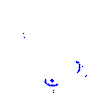
Particle: kaon